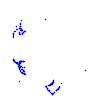
Particle: pion